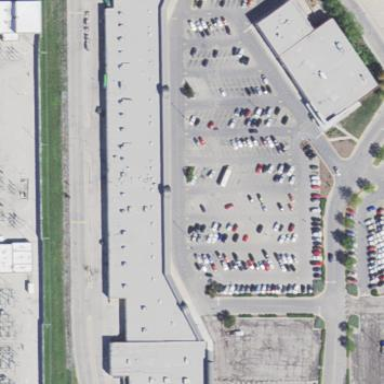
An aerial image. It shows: Retail building.